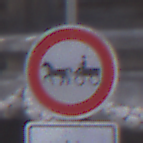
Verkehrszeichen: VerbotGespannfuhrwerke
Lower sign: ZeitangabenMitBeschraenkungAufWochentage1
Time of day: SunriseSunset
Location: Outdoor (Urban)
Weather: PartlyCloudy
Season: NotSpecified
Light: Natural